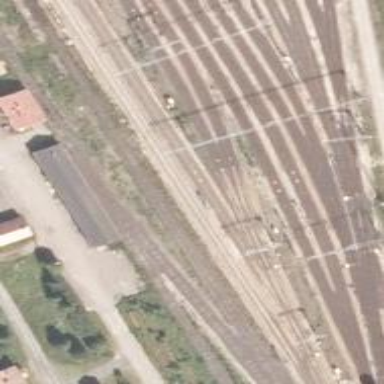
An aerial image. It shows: Railway signal.